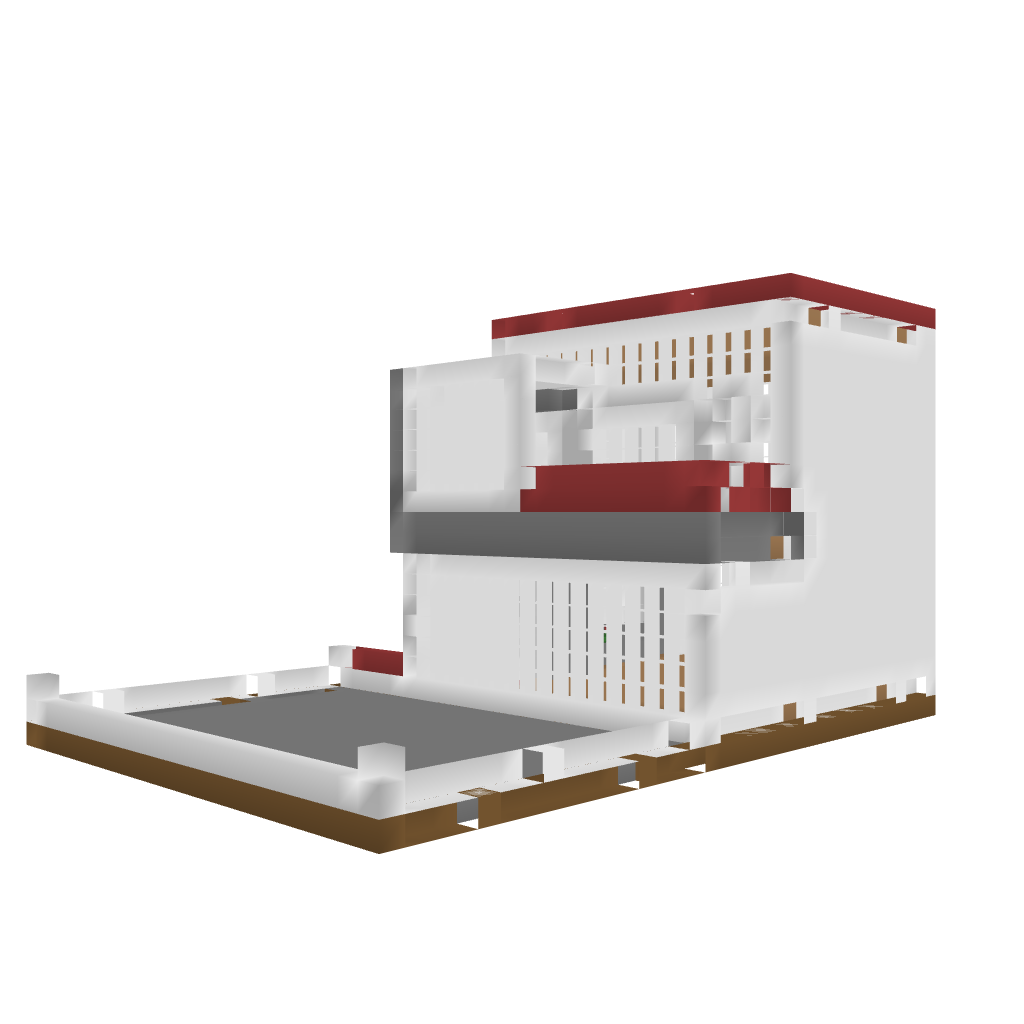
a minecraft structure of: A Modern Home bad low quality